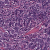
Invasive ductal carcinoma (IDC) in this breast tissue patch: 1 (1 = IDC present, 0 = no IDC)